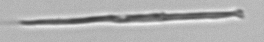
Label: fiber